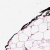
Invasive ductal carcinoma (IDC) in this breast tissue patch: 0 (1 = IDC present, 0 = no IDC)